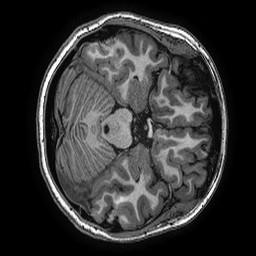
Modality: T1w
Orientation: axial
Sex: female
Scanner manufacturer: ge
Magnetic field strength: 3 T
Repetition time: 0.0077 s
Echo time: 0.003436 s